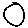
Label: circle